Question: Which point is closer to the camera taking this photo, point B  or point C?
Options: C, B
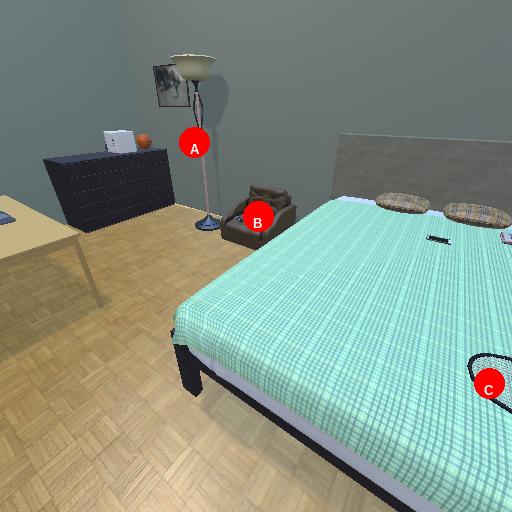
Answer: C